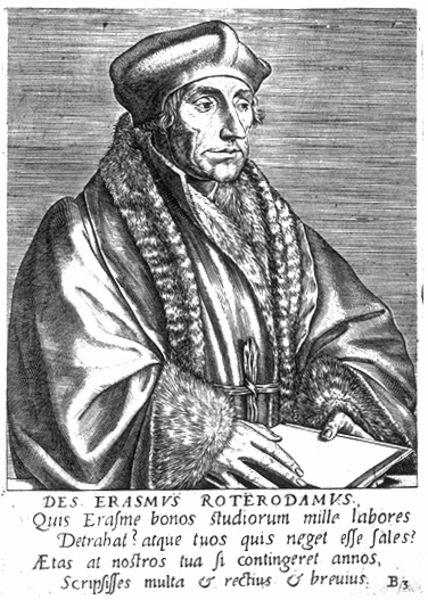
Titel: Bildnis des Erasmus von Rotterdam
Künstler: Philipp Galle
Institution: (Seriendruck)
Schlagwörter: hand, kopf, mann, schatten, weiß, daumen, finger, grau, hintergrund, hut, licht, mund, nase, profil, schwarz, blick, gürtel, schleife, jacke, kappe, mütze, arm, augen, barock, bibel, gesicht, halten, kragen, mensch, pelz, rahmen, ärmel, bild, bildnis, gelehrte, herr, hände, niederlande, portrait, porträt, auge, gewand, haare, mantel, blatt, augenbrauen, kinn, lippen, renaissance, arbeit, fell, holzschnitt, schrift, wangen, kette, grafik, graphik, dick, nasen, inschrift, schmal, glanz, faltenwurf, augenbraue, lider, buch, kreuz, druck, schnitt, druckgrafik, schraffur, radierung, stich, barrett, seite, schwarzweiß, text, manschette, manschetten, gravur, wissenschaftler, buchseite, pelzkragen, seiten, pelzmantel, fingernägel, aufschläge, luther, gelehrter, kupferstich, latein, lateinisch, rotterdam, reformation, biebel, bartlos, seriendruck, erasmus, erasmus von rotterdam, theologe, humanismus, gelehrt, erasmus von rotterdeam, gragik, rotterdamus, dotterdam